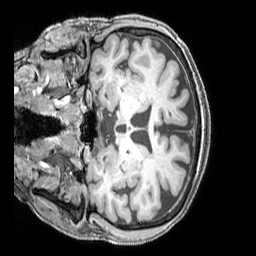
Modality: T1w
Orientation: coronal
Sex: female
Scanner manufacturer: siemens
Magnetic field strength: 3 T
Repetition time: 2.3 s
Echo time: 0.00226 s